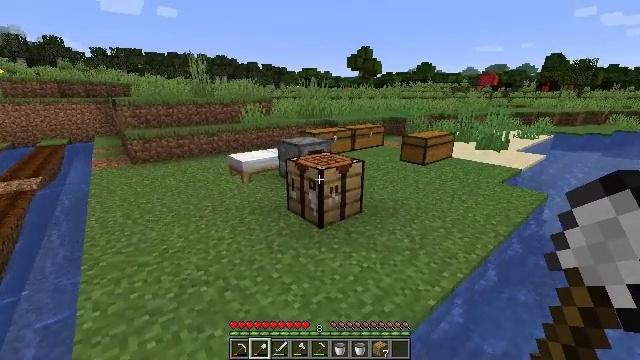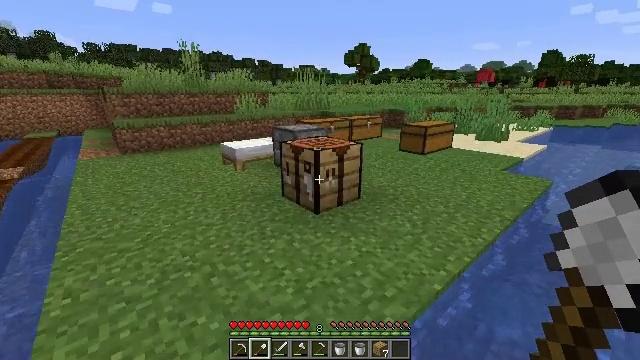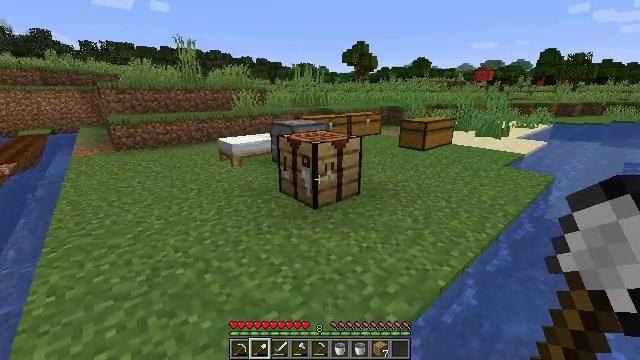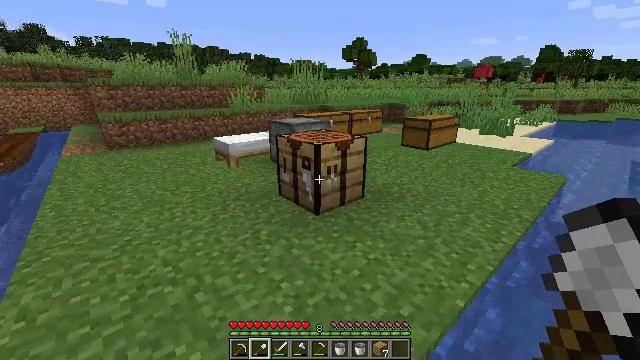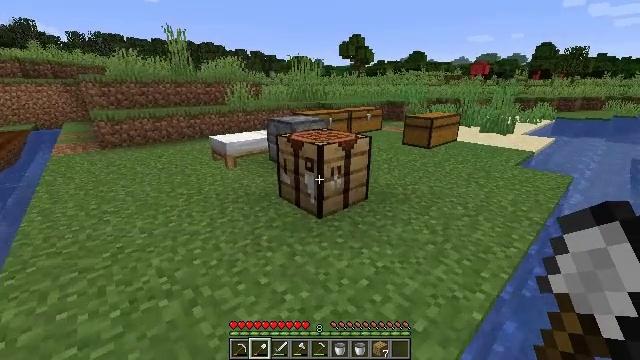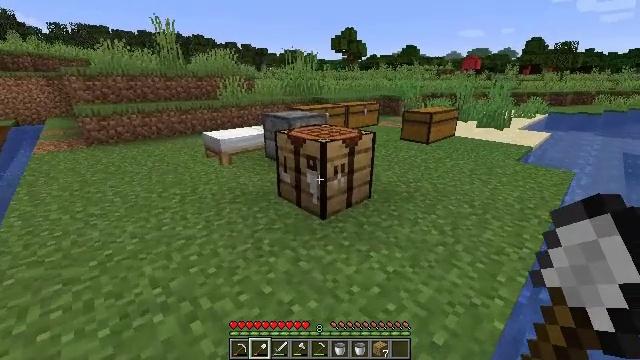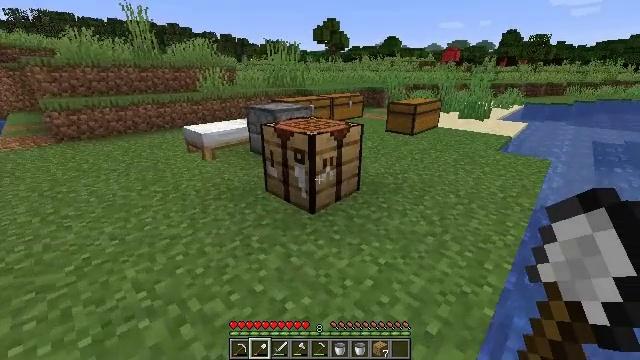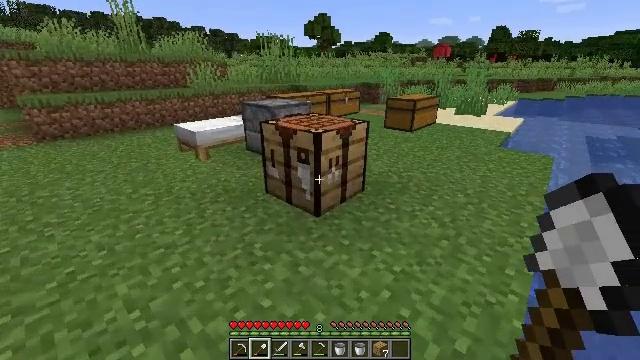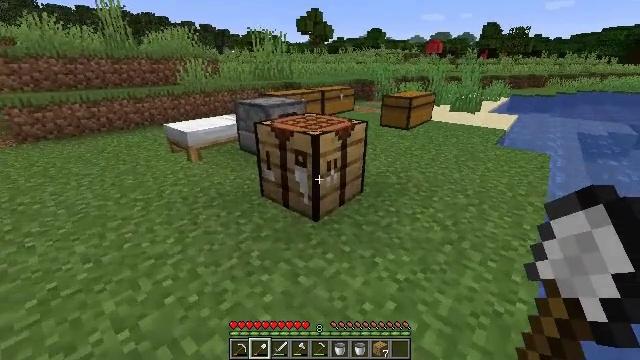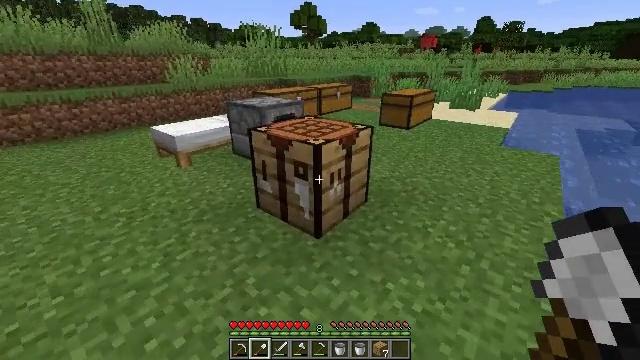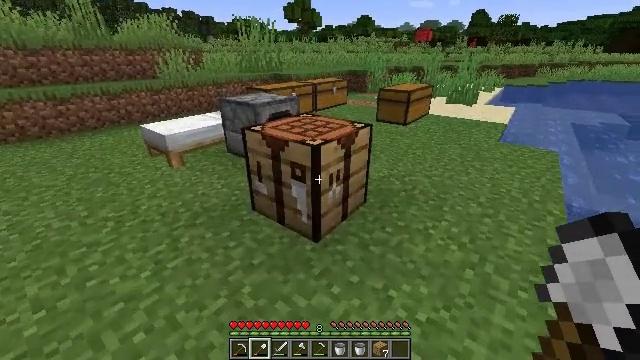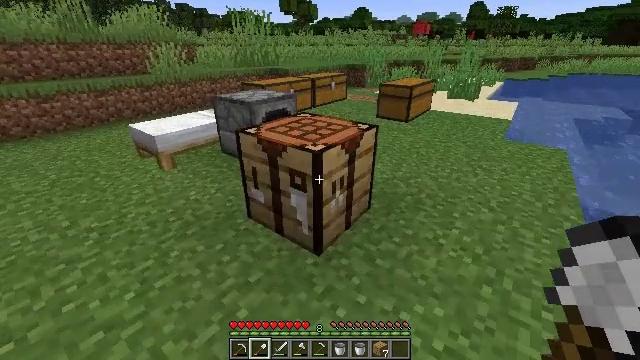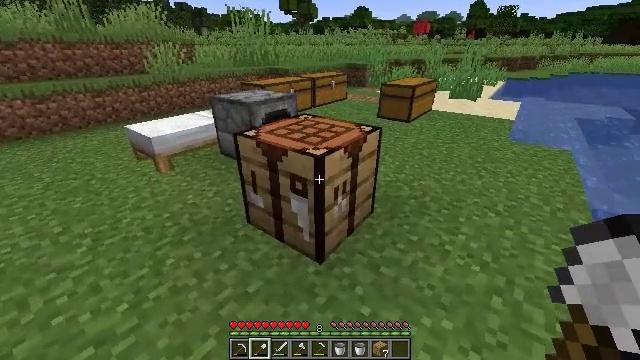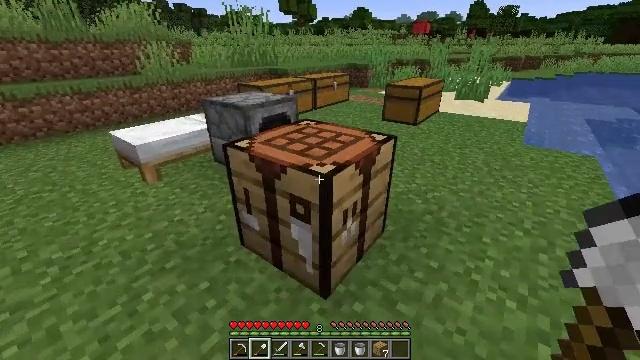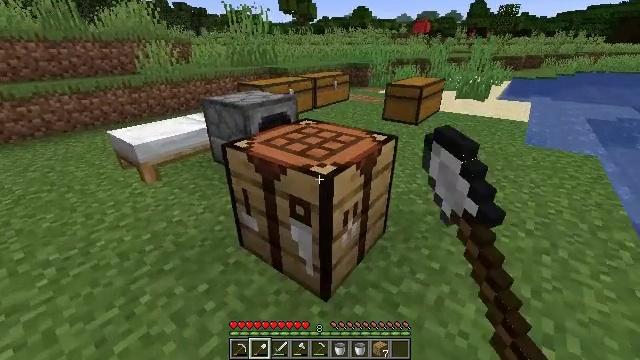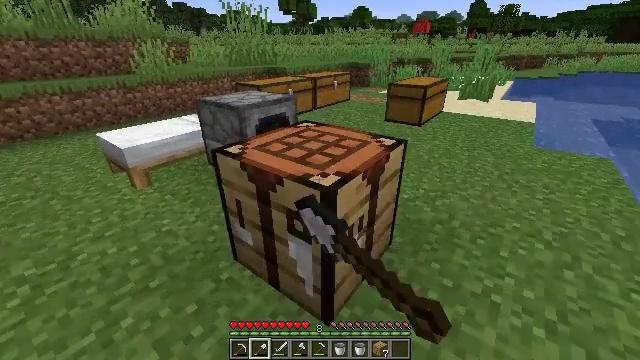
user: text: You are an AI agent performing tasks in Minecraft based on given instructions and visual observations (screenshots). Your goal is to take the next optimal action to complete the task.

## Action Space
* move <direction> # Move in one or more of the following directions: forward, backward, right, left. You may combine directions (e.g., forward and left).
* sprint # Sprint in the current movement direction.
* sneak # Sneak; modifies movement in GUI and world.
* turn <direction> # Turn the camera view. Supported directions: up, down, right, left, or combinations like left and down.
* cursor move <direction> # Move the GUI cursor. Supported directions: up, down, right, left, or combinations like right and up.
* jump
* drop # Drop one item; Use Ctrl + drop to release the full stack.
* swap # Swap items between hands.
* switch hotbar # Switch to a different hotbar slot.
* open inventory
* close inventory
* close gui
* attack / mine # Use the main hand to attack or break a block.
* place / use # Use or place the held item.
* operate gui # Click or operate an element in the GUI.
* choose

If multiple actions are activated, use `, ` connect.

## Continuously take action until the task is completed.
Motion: motion action
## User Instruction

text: Craft a fletching table at the crafting bench.
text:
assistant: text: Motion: move forward
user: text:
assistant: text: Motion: move forward and move left
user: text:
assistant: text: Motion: move forward and move left
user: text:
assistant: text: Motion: move forward and move left
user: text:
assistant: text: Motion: move forward and move left, turn right and down
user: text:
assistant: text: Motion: move forward and move left, turn right and down
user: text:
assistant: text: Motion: move forward, turn right
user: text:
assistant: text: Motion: move forward, turn right
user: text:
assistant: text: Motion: move forward, turn right
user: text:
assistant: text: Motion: move forward, turn right and down
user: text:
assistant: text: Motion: move forward, turn down
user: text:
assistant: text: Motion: move forward
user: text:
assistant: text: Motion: move forward, use / place
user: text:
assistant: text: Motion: move forward, use / place
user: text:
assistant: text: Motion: move forward, use / place
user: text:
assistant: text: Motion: no_op
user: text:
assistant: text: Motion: no_op
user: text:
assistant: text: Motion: open gui
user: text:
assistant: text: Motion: no_op
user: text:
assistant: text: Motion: no_op
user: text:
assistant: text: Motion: no_op
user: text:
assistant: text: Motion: no_op
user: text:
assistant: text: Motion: no_op
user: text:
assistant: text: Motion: no_op
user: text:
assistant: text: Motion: no_op
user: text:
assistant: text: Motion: cursor move right and down
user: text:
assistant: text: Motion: cursor move right
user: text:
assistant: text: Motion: cursor move right
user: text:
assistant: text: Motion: cursor move right
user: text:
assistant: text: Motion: no_op